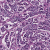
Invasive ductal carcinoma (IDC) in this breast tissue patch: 1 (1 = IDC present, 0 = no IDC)